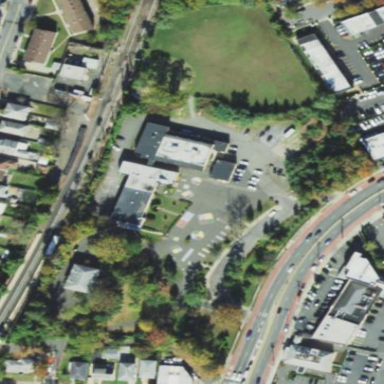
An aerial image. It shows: School.